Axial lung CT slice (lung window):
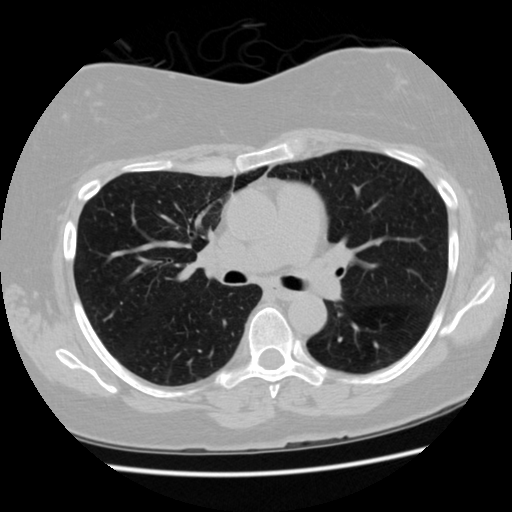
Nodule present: yes
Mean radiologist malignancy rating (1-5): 2.5